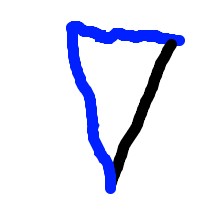
Shape: triangle